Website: home-depot
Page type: payment
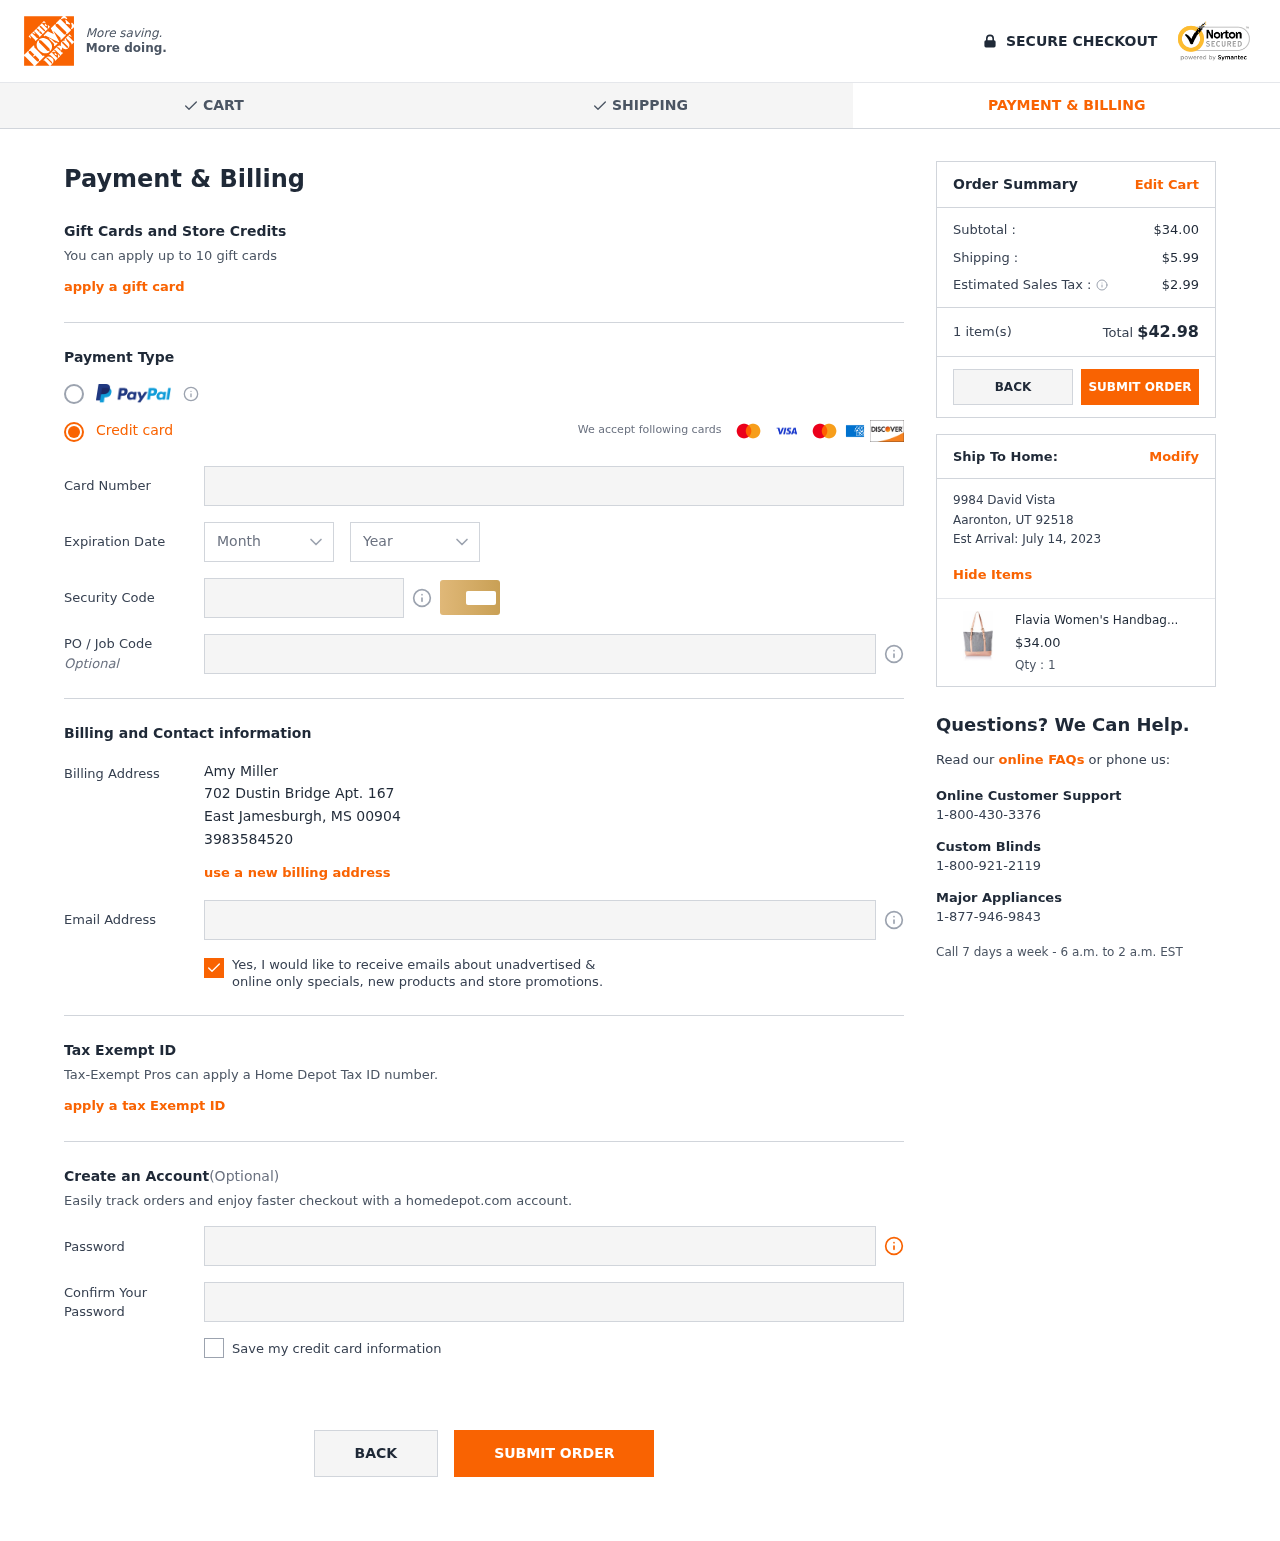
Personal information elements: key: PII_CARD_CVV
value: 8790
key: PII_CARD_EXPIRY_MONTH
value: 06
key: PII_CARD_EXPIRY_YEAR
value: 28
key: PII_CARD_NUMBER
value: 3772 9815 7378 949
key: PII_CITY
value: East Jamesburgh
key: PII_CITY2
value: Aaronton
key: PII_EMAIL
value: amymiller@yahoo.com
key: PII_FULLNAME
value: Amy Miller
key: PII_PHONE
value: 3983584520
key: PII_POSTCODE
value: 00904
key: PII_POSTCODE2
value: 92518
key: PII_STATE_ABBR
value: MS
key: PII_STATE_ABBR2
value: UT
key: PII_STREET
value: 702 Dustin Bridge Apt. 167
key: PII_STREET2
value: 9984 David Vista
Product elements: key: PRODUCT1_NAME
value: Flavia Women's Handbag (Lt Pink)
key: PRODUCT1_PRICE
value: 34
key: PRODUCT1_QUANTITY
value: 1
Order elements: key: ORDER_SUBTOTAL
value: $34.00
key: ORDER_SHIPPING_COST
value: $5.99
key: ORDER_TAX
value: $2.99
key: ORDER_NUM_ITEMS
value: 1 item(s)
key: ORDER_TOTAL
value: $42.98
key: ORDER_DELIVERY_DATE
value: July 14, 2023